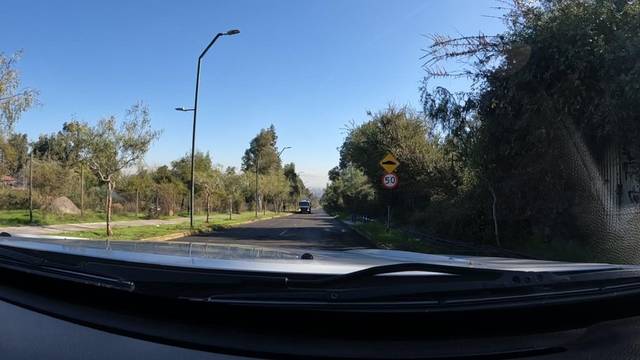
Region: Chile
Coordinates: -33.495, -70.532